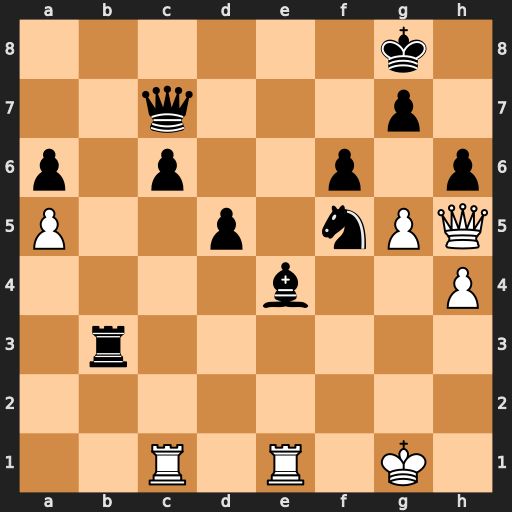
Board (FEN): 6k1/2q3p1/p1p2p1p/P2p1nPQ/4b2P/1r6/8/2R1R1K1
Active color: w
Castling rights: -
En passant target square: -
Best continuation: Qe8+ Kh7 g6#